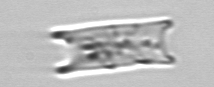
Label: Eucampia